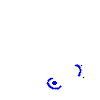
Particle: electron